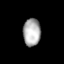
Tissue: lung
Cell type: Fibroblasts
Senescence score: 0.1682
Nuclear area (px): 475
Mean DAPI intensity: 172.499